Field crop: maize
Growth stage: 2
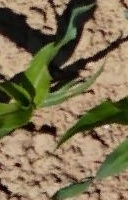
Species: maize